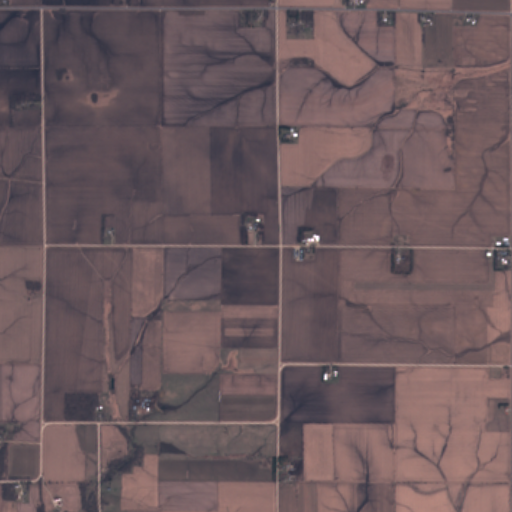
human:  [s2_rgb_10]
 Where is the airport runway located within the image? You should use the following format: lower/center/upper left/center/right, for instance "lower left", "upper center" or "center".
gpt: The airport runway is located in the center right of the image.
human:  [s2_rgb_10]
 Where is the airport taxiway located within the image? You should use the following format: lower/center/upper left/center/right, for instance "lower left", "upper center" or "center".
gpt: The airport taxiway is located in the center right of the image.
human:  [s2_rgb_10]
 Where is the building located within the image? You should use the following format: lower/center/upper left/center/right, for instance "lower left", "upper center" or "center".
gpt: The building is located in the center right of the image.
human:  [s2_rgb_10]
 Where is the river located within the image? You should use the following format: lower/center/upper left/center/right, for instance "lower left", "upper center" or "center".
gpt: The river is located in the lower left of the image.
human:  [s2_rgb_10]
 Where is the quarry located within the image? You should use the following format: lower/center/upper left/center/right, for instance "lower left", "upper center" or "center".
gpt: There is no quarry in the image.